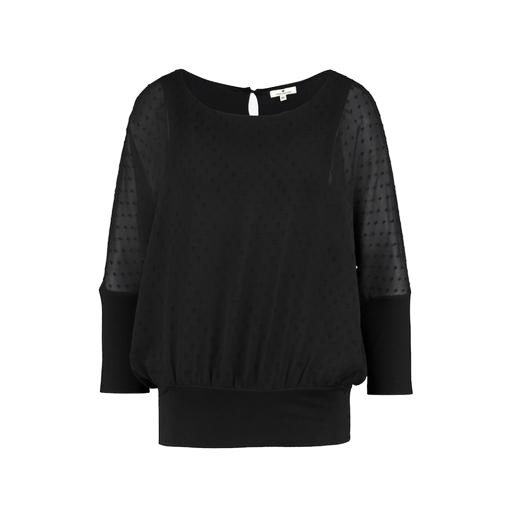
black plus size sheer dotted top, black plus size layered mesh blouse, black three-quarter-sleeve top only macy, white background